Question: '''
<section class="section">
<div class="container">
<div class="tile is-ancestor">
'''{% for service in allServices %}'''
<div class="tile is-vertical is-parent">
<div class="tile is-child box">
<h1 class="title is-centered">{{service.serviceTitle}} </h1>
</div>
</div>
'''{% endfor %}'''
</div>
</div>
'''
[
-
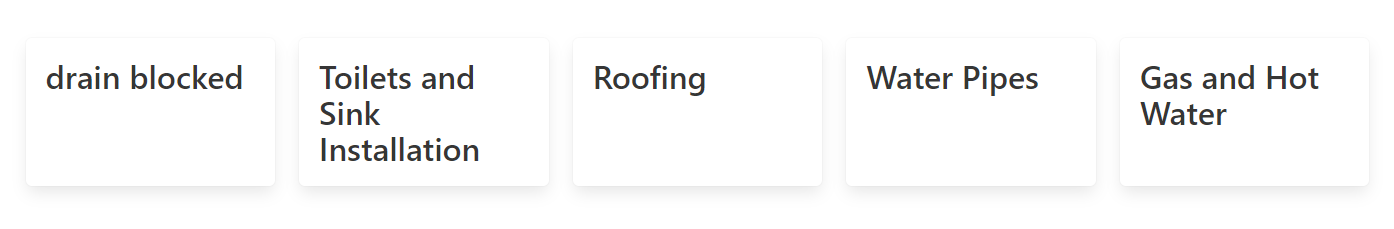
Answer: As said in the docs, the easiest way to have a fixed number of column in one row is to put them in a 'columns' element, and then use a second 'columns' element for the rest.
But you can also add the class 'is-multiline' to your 'columns' container and use <URL> to define elements that fit in one row, so the rest will use another row.
<URL>, but if you want all your 'column' elements to have the same size, using 2 'columns' container will be easier.